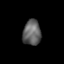
Tissue: lung
Cell type: Others
Senescence score: 0.2252
Nuclear area (px): 444
Mean DAPI intensity: 98.273